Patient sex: F
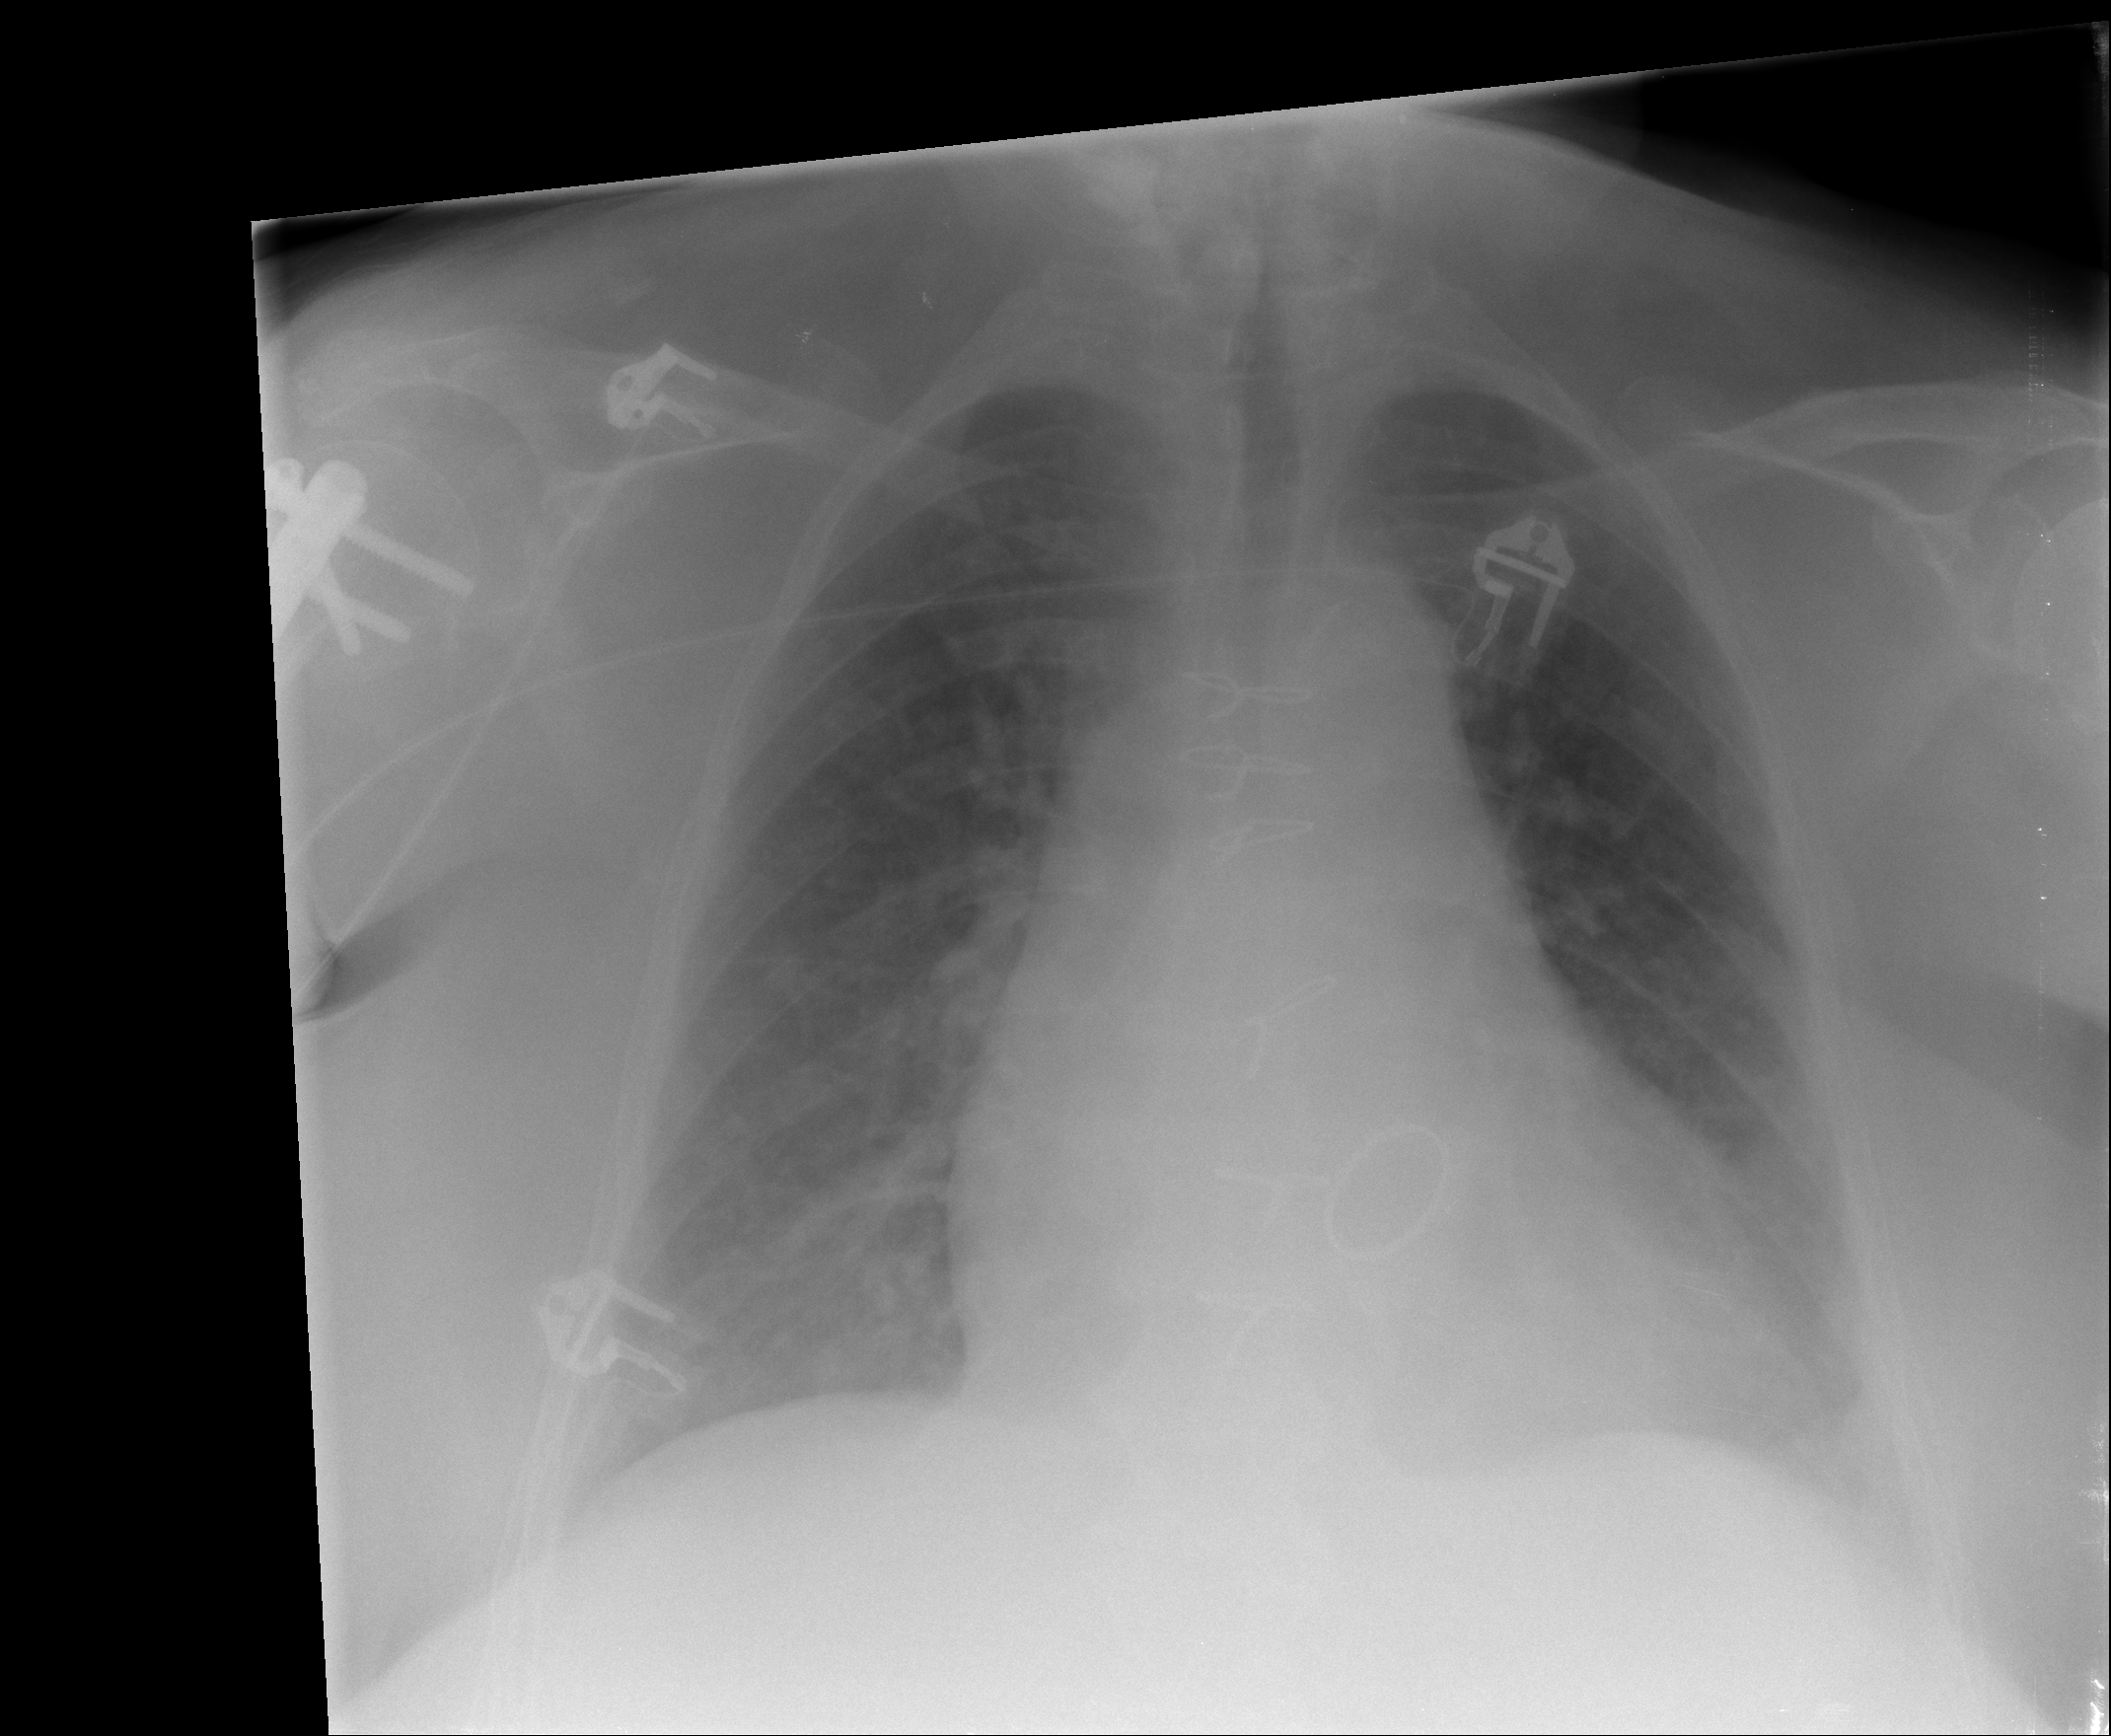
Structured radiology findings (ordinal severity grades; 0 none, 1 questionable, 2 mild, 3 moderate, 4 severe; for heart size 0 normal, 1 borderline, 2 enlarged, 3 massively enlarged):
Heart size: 2
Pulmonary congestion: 0
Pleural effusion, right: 2
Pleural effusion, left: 2
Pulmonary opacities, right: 1
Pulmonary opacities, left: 1
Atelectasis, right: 2
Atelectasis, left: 2